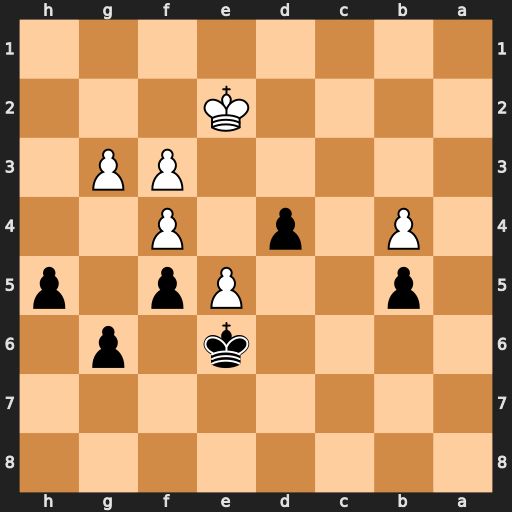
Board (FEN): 8/8/4k1p1/1p2Pp1p/1P1p1P2/5PP1/4K3/8
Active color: b
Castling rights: -
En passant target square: -
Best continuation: g5 fxg5 f4